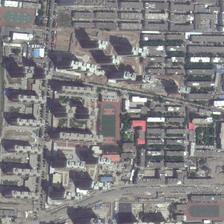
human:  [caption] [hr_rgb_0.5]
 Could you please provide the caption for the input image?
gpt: many buildings are around three playgrounds separately .

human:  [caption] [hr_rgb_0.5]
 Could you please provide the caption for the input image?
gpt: a football court locate in the center of many black buildings .

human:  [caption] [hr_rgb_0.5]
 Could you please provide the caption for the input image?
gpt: three playgrounds are in different blocks separated by streets .

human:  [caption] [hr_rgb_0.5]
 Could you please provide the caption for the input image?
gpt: quantities of high-rise buildings surround the playground .

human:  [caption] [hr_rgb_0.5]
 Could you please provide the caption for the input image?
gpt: three playgrounds are in three blocks separately around by many buildings .